Field crop: maize
Growth stage: 2
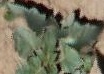
Species: datura